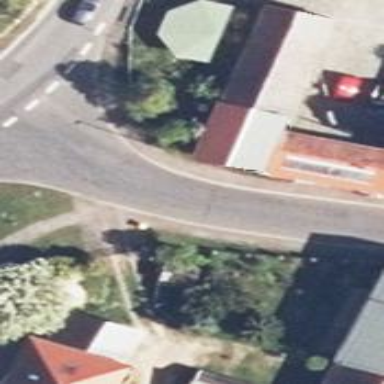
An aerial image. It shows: Tertiary road with asphalt surface.